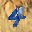
Label: 4